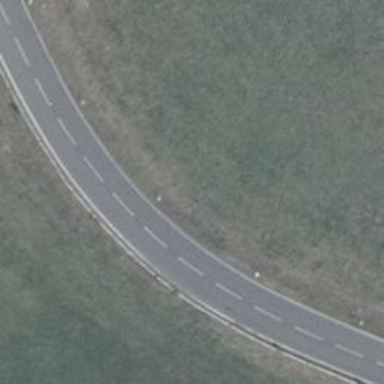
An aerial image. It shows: Secondary road with asphalt surface.